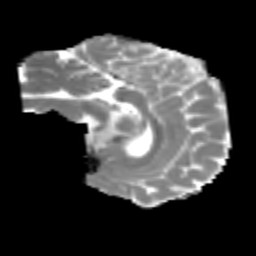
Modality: MD
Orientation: sagittal
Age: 29
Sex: male
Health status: healthy